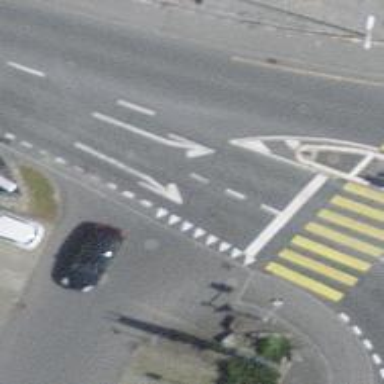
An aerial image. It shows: Road with "give way" sign.